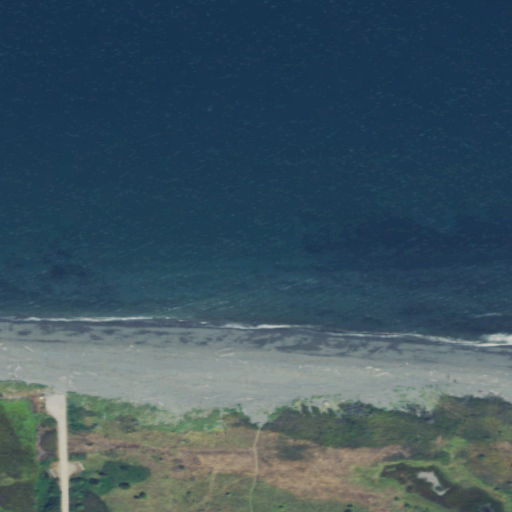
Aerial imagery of cape in Washington named Angeles Point containing open water, herbaceous wetlands, pasture, medium intensity development, open development, barren land, low intensity development, high intensity development, and woody wetlands